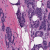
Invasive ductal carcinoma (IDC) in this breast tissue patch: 1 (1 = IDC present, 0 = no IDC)